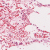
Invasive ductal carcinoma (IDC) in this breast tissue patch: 0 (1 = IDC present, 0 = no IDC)